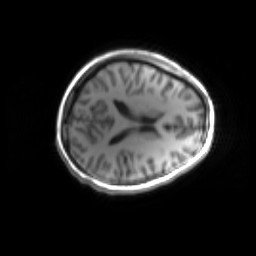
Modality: inplaneT1
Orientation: axial
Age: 22
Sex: female
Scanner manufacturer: siemens
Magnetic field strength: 3 T
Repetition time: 1.2 s
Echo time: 0.00251 s